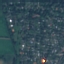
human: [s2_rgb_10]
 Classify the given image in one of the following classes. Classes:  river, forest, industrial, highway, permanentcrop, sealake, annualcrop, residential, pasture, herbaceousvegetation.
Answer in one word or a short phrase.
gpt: Residential